Question: I was following <URL> to create a simple application. After creating the model, when I tried to add controller, I got the following error :

Can someone tell why I am getting this error.
: I saw <URL> wherein solution is provided by changing the providerName. But in my case it is already . Following are my connectionStrings :
'''
<connectionStrings>
<add name="DefaultConnection" connectionString="Data Source=.\SQLEXPRESS;Initial Catalog=aspnet-MvcApplication-20130708120940;Integrated Security=SSPI" providerName="System.Data.SqlClient" />
<add name="MovieDBContext" connectionString="Data Source=(LocalDB)11.0;AttachDbFilename=|DataDirectory|\Movies.mdf;Integrated Security=True" providerName="System.Data.SqlClient" />
</connectionStrings>
'''
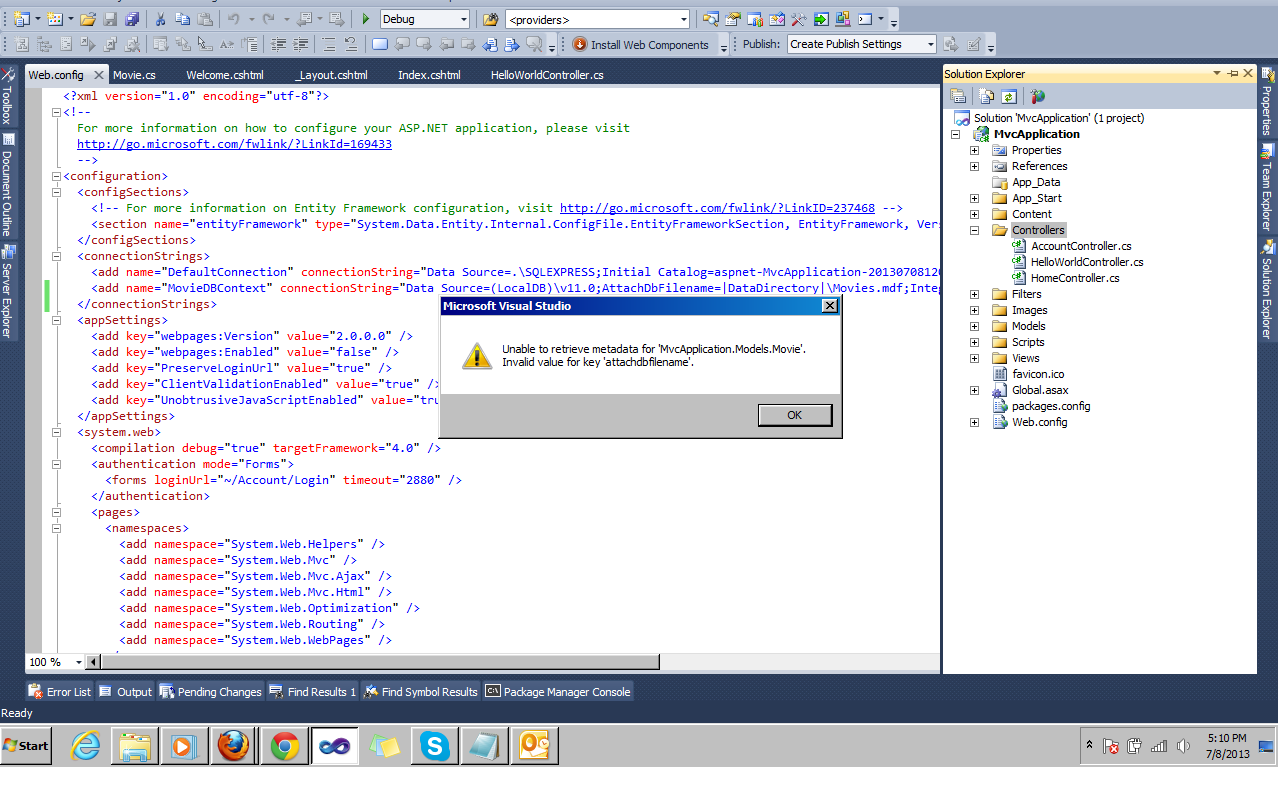
Answer: The error message is saying invalid value for 'AttachDbFilename' which is part of your 'MovieDbContext' connection string.
The connection string currently shows this 'AttachDbFilename=|DataDirectory|\Movies.mdf' so it appears the mdf file is now missing from the 'App_Data' folder.